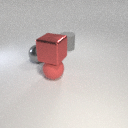
large gray metal sphere in front of large gray rubber cylinder